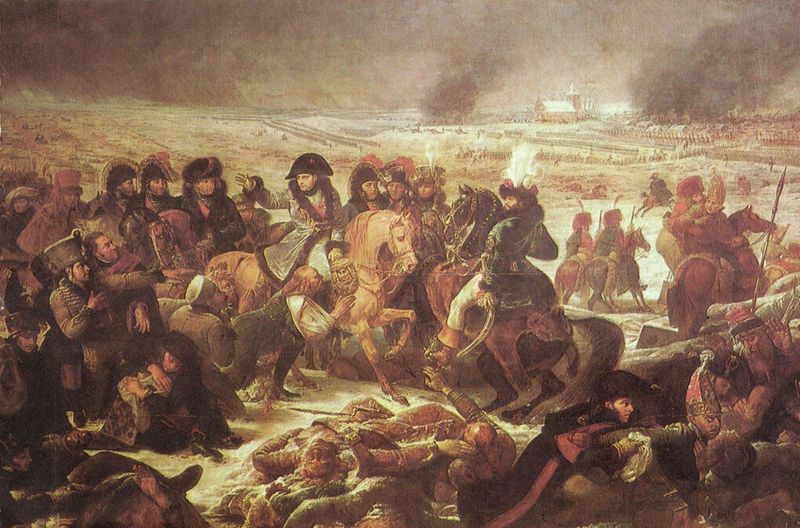
Titel: Napoleon auf dem Schlachtfeld von Preußisch-Eylau
Künstler: Baron Antoine Jean Gros
Standort: Paris
Institution: Musée du Louvre
Schlagwörter: blau, dunkel, feuer, gemälde, gewitter, hand, held, himmel, kampf, kopf, mann, schatten, wasser, weiß, wolken, frauen, grün, landschaft, menschen, ocker, sitzen, stadt, braun, frankreich, geste, grau, hell, hintergrund, hut, hüte, licht, mitte, männer, schwarz, szene, vordergrund, blick, dach, gebäude, haus, rot, schnee, tiere, wiese, beige, masse, mütze, mützen, arm, federn, geschichte, gesicht, historie, pelz, tod, tot, toter, bildnis, portrait, porträt, öl, erde, feld, felder, horizont, häuser, hügel, kalt, natur, kirche, qualm, rauch, wege, boden, mantel, saum, kontrast, pferd, pferde, reiter, mähne, reiten, ritt, sattel, zaumzeug, zügel, kuss, liegen, düster, acker, russland, dorf, winter, brand, franzosen, krieg, not, schlacht, historienbild, kaiser, lanze, soldaten, finster, zeigen, militär, revolution, säbel, uniform, uniformen, waffen, leichen, soldat, tote, verletzt, verletzte, waffe, volk, moskau, napoleon, dreispitz, napo, armee, feldzug, heer, schimmel, sieg, sterben, ross, elend, leid, niederlage, gefangene, brauntöne, krieger, general, tonig, richtung, kostüme, bettler, feldherr, zentrum, kanonen, opfer, speer, gewehre, rösser, kranke, gefallene, russlandfeldzug, verwundete, preußen, bitten, osten, offiziere, schlachtfeld, waterloo, betteln, vereist, verschneit, rauchwolken, racuh, rauchschwaden, eisig, bonaparte, truppen, gros, russ, befehl, schlachtengemälde, kirvhe, napoleon bonaparte, schlachtreihen, gestud, austerlitz, bajonetten, dunkler himmel, eylau, getötete, ostfront, stadrt, truppenaufstellung, verluste, zigen, zwei reiter, wises